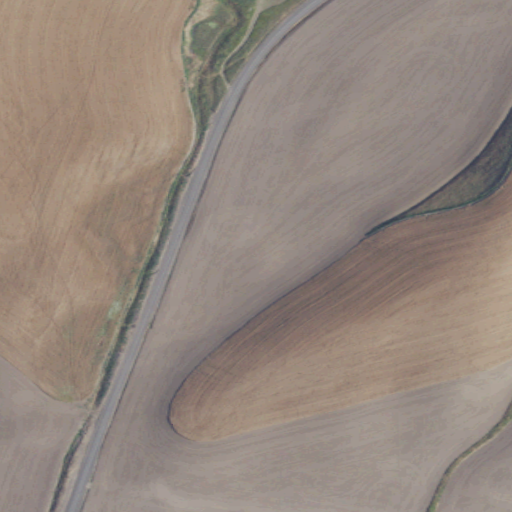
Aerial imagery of valley in Washington named Weller Canyon containing cultivated crops, open development, and low intensity development